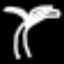
Label: palm tree